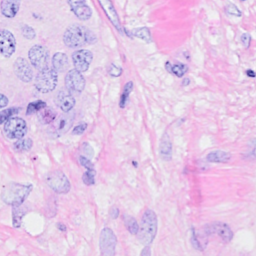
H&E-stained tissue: Breast